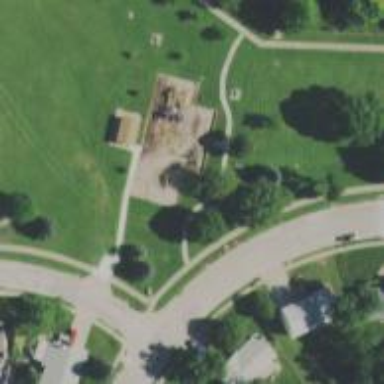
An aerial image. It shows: Playground with springy equipment.